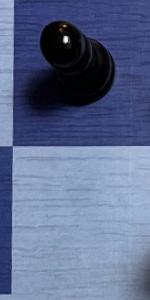
Label: Empty